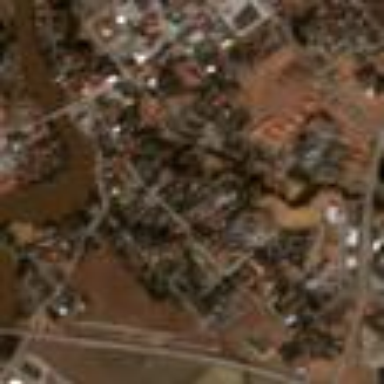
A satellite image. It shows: Residential area.